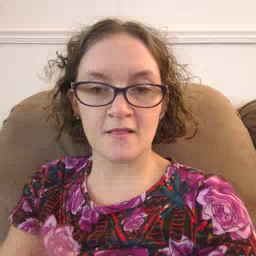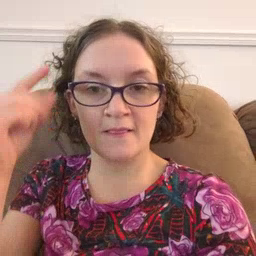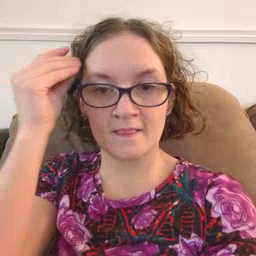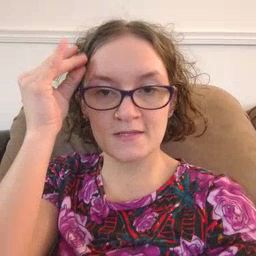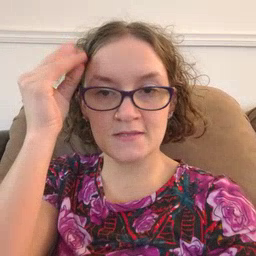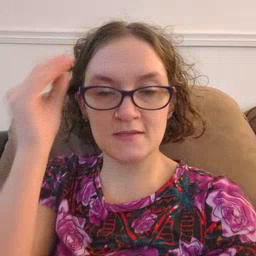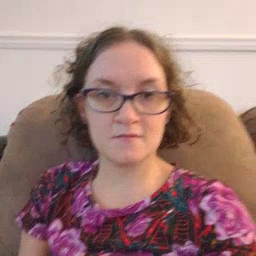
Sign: think